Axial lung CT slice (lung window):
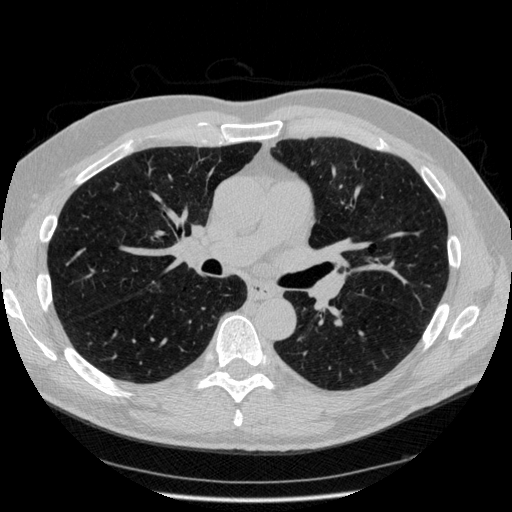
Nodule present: no